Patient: sex M, age 69
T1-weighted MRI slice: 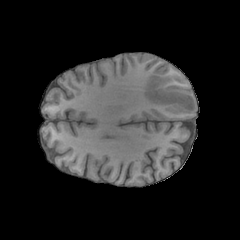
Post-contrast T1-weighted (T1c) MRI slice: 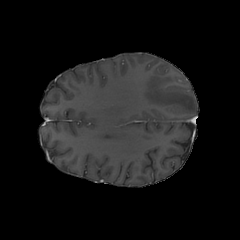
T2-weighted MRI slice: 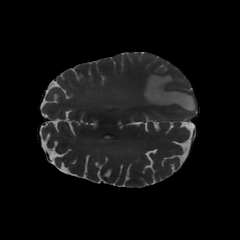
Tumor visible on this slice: yes
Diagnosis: Glioblastoma, IDH-wildtype
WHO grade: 4